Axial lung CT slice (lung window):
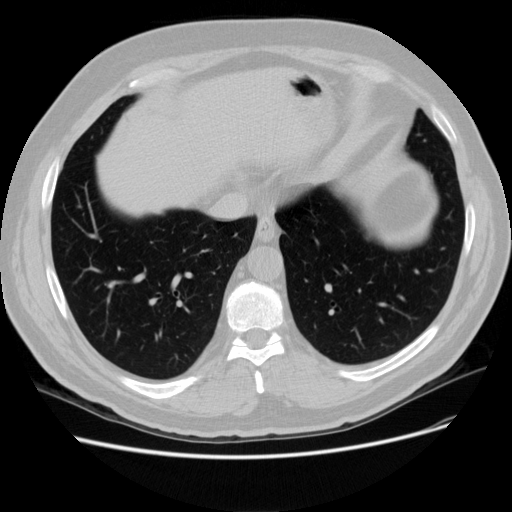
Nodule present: no